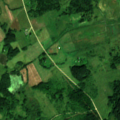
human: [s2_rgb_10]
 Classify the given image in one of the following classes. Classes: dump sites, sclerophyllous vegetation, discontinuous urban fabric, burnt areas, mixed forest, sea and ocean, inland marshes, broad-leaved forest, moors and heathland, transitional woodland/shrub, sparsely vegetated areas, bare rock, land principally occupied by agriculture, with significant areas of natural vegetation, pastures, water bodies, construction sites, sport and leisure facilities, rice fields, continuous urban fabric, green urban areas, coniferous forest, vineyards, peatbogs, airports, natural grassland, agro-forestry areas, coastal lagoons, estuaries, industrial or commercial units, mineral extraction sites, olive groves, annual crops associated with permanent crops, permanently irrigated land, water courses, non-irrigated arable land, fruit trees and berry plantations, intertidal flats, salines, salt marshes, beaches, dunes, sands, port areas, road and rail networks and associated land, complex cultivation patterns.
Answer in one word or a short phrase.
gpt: pastures, land principally occupied by agriculture, with significant areas of natural vegetation, mixed forest, transitional woodland/shrub